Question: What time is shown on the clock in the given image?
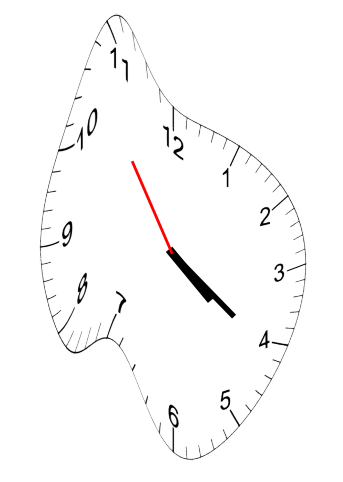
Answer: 04:20:54